Brain MRI, t1w sequence, axial 2D slice.
Patient: age 33, sex F, weight 95 kg, height 1.95 m
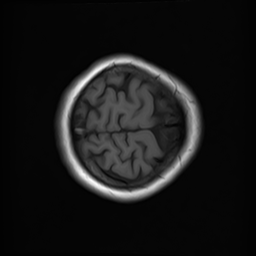